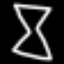
Label: hourglass